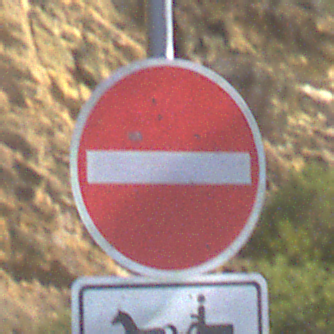
Verkehrszeichen: VerbotDerEinfahrt
Zusatzzeichen unten: MehrspurigeFahrzeugeFrei9
Umgebung: Outdoor, RoadRail
Tageszeit: MorningAfternoon
Wetter: PartlyCloudy
Licht: Natural
Jahreszeit: NotSpecified
Kontrast: HighContrast